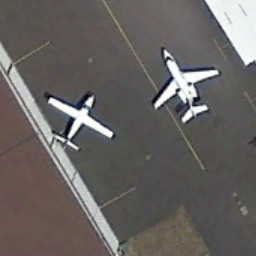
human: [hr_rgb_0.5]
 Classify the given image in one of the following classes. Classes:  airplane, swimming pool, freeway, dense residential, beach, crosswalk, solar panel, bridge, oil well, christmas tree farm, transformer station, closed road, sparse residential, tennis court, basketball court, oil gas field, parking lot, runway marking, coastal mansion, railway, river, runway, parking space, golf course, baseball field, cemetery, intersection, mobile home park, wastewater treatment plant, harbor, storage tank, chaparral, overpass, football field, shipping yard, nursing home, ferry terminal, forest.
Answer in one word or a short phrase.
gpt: airplane